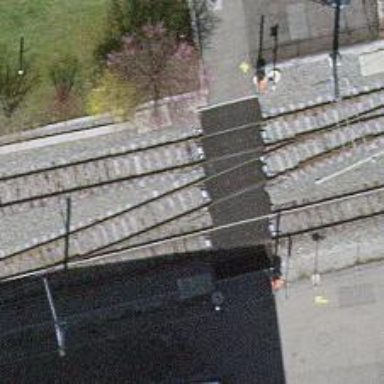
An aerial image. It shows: Railway yard with single rail track. The electrified track has contact line for power supply.